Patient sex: F
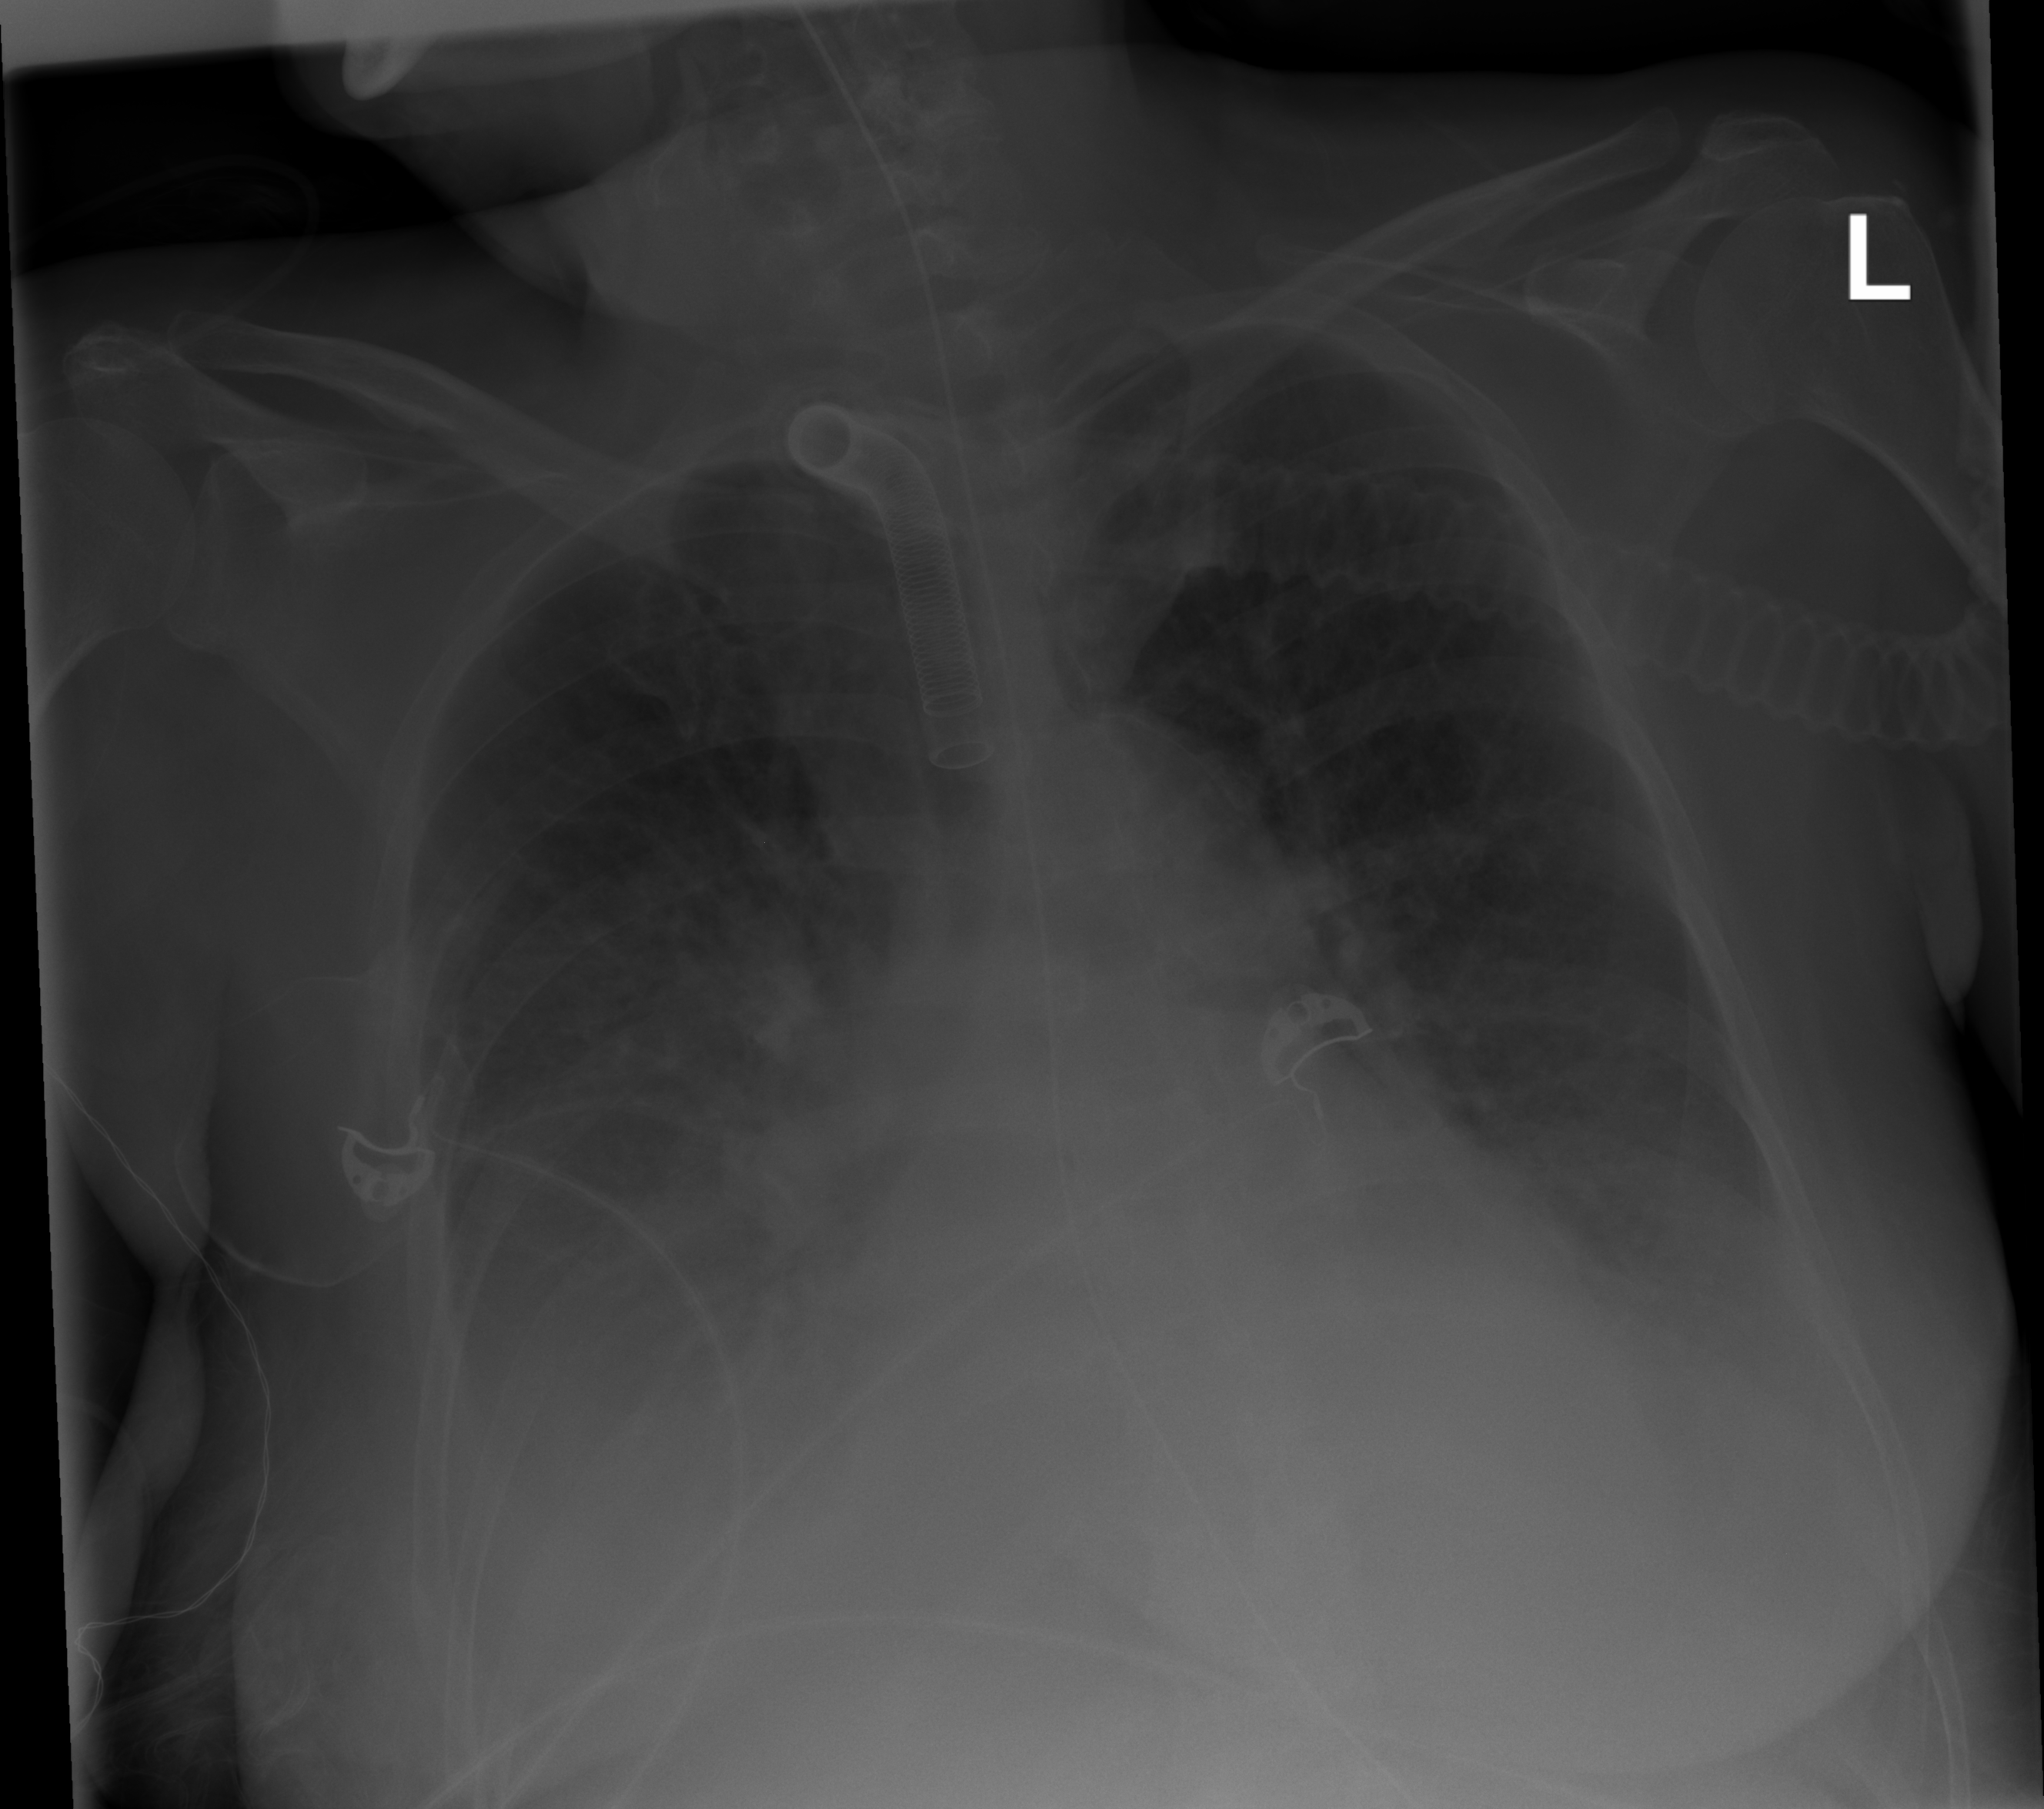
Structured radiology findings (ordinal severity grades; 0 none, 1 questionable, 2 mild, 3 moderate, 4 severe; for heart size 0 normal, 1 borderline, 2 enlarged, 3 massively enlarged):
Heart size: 1
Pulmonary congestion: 3
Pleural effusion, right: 3
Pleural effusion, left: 3
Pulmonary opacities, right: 0
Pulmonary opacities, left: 0
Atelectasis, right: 3
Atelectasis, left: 3